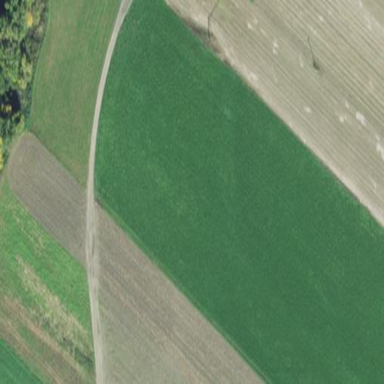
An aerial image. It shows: Farmland with agricultural activities.